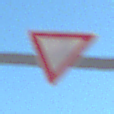
Verkehrszeichen: VorfahrtGewaehren
Umgebung: Outdoor, Urban
Tageszeit: MorningAfternoon
Wetter: Clear
Licht: Natural
Jahreszeit: NotSpecified
Kontrast: HighContrast